Question: <URL>
'''
<ol>
<li>
<p>
Moo
<li>
<p class="overflow-hidden">
Moo
<li>
<p class="overflow-hidden">
Moo
<li>
<p>
Moo
</ol>
'''
With the accompanying CSS:
'''
p.overflow-hidden {
overflow-x: hidden;
}
'''
You'd expect something like
1. Moo
2. Moo
3. Moo
4. Moo
but on my Safari and Chrome... the "2." and "3." are hidden (but their "Moo" is still there):

Why does the overflow affect the list counter/point at all? It's on a '<p>' tag that's inside the list... agh it hurts my brain ><
Am I losing my mind, or is this a bug?
If it's not a bug.. is anybody able to explain it?
I imagined the "2." belongs to the 'li' whereas the 'overflow-x: hidden' is applied to the child 'p'. As such even though the "2." is outside the 'p'... it's got no relationship with the 'overflow-x: hidden' and should therefore be left unaffected - but that's not the case.. What is the case?
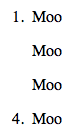
Answer: Your understanding is correct; the list number (known in CSS as a list ) should exist outside the 'p', not inside it. That should be the case even if you specify 'list-style-position: inside' because like you said, you're applying overflow to the 'p', not the 'li'.
Every list item in general creates a principal block box for its children, and another box for the marker to reside in. The child elements should all be rendered within the principal block box. From the <URL>:
> CSS 2.1 offers basic visual formatting of lists. An element with 'display: list-item' generates a <URL> for the element's content and, depending on the values of 'list-style-type' and 'list-style-image', possibly also a marker box as a visual indication that the element is a list item.
A slightly more detailed explanation of principal block boxes can be found <URL>.
In your case, each 'li' creates a principal block box and a marker box. The 'p.overflow-hidden' elements should reside in the principal block box and not affect the marker. Here's a crude ASCII art diagram to show what I mean:
Now, the spec seems vague about the positioning of the marker box itself, but it does say that the marker box is separate from the principal block box when 'list-style-position' is 'outside'. It does seem to imply also that a browser get away with placing the marker box the principal block box so long as the marker content actually resides by itself in that marker box (which, incidentally, cannot be targeted with CSS as yet).
But Safari and Chrome appear to be doing something very different altogether: they seem to be putting the marker box not only within the principal box, but . That's why it gets cut off when positioned outside the 'p' block box: because the rendering engine sees it as part of the 'p' content, sees that it's out of its horizontal bounds, and cuts it off. (I suspect it gets clipped with 'overflow-y: hidden' as well because it's positioned beyond the left edge, which shouldn't normally happen in LTR mode, but that's just a wild guess.)
When you add 'list-style-position: inside' to the 'li', other browsers correctly shift the 'p' block box beneath the marker, <URL>. Although CSS2.1 says that it doesn't define the exact position of a list marker with respect to the list item's principal block box, it does say this about 'list-style-position: inside':
>
The marker box is placed as the first inline box in the principal block box, before the element's content and before any :before pseudo-elements.
That's clearly not what Safari and Chrome are doing with the marker box.
Again, the spec is (rather deliberately) not 100% clear about this, but I would certainly not expect the list marker to be a child of, or be affected by, any of the 'li''s child elements the way it appears to in Safari and Chrome. I'm pretty sure this is incorrect behavior, i.e. a bug.